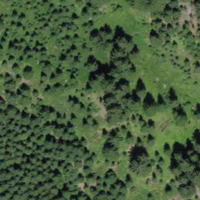
EUNIS habitat code: 43
Species observed at this site:
Sorbus aucuparia